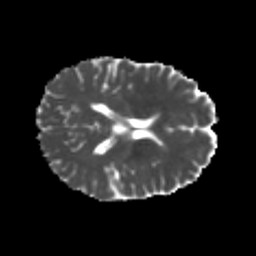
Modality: MD
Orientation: axial
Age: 23
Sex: female
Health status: healthy
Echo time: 0.074 s